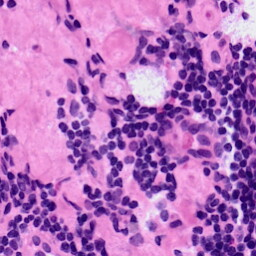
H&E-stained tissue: LymphNode